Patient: sex F, age 37
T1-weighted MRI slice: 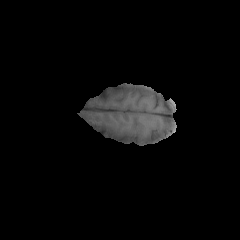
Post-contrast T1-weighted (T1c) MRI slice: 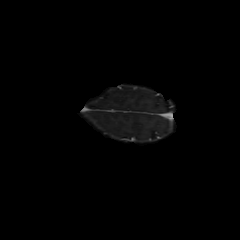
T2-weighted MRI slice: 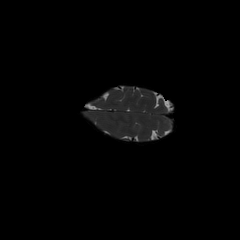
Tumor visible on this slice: no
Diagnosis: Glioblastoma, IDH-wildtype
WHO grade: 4